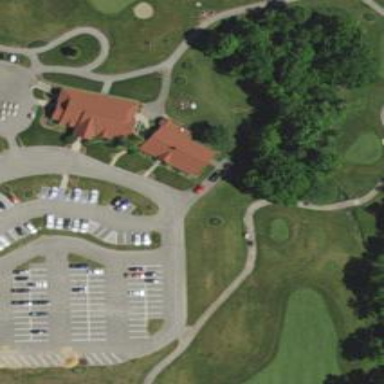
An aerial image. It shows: Path for both road and golf.